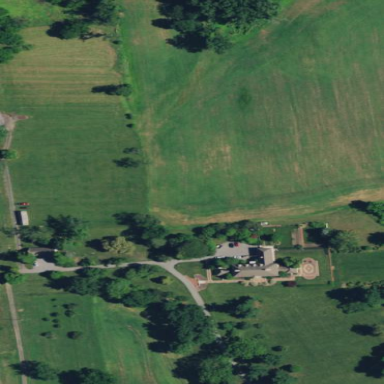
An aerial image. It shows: Farmyard area.